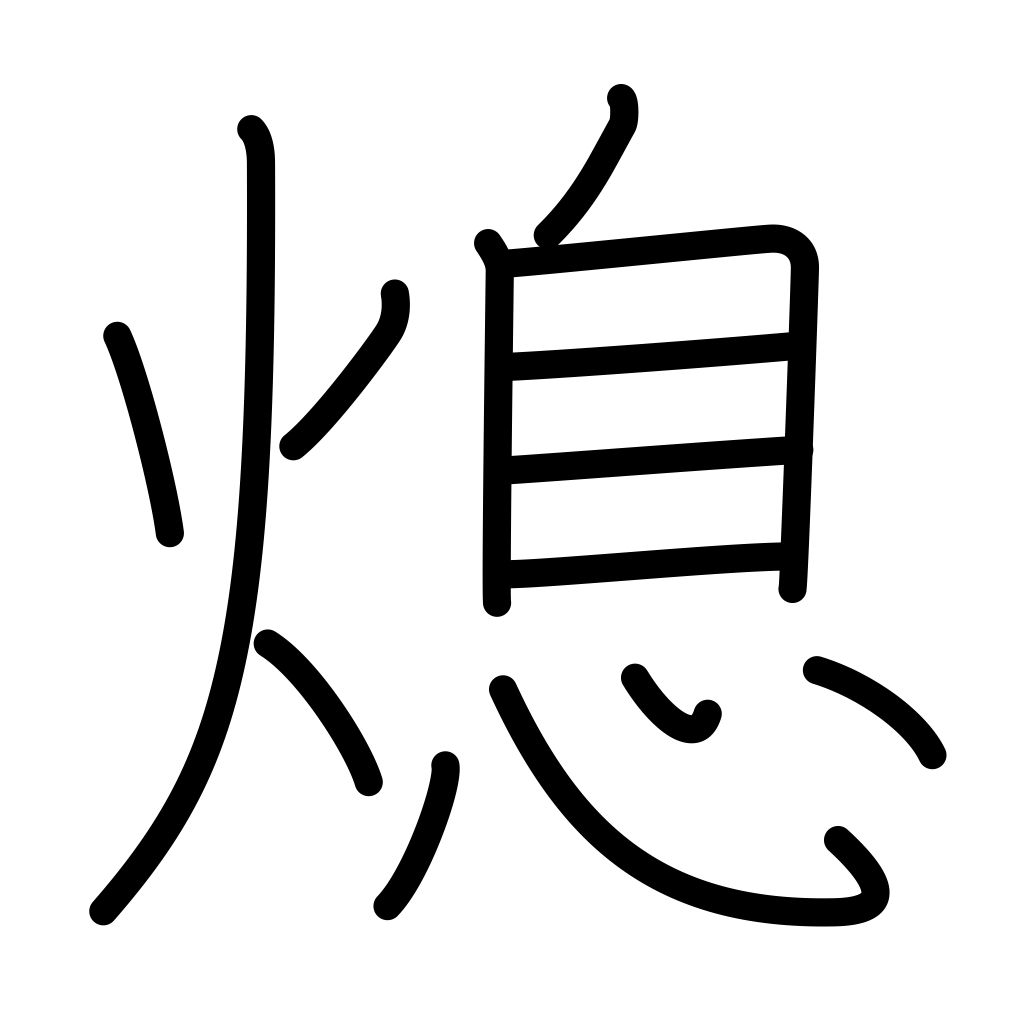
Meaning: cessation